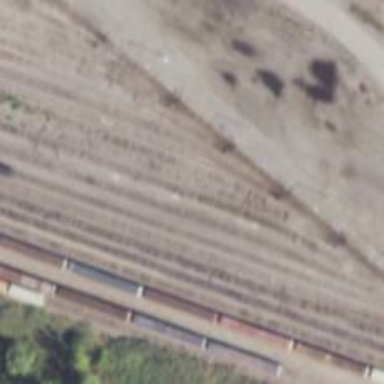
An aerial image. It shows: Railway yard used for servicing trains.